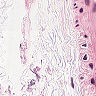
Metastatic tissue present: no